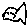
Label: fish